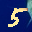
Label: 5